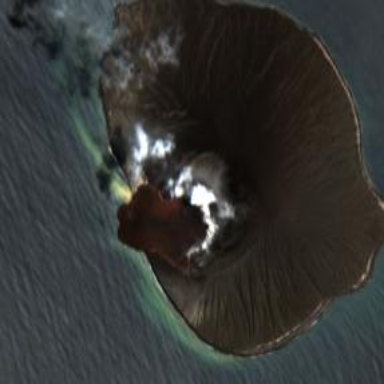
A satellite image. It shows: Majestic volcano in its natural splendor.